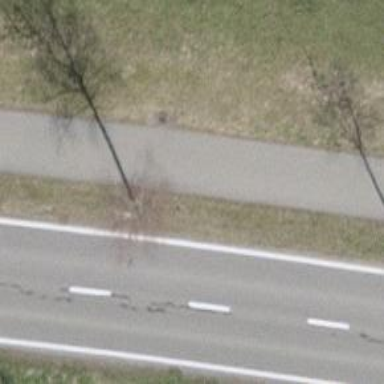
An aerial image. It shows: Urban tree adding natural touch to the cityscape.